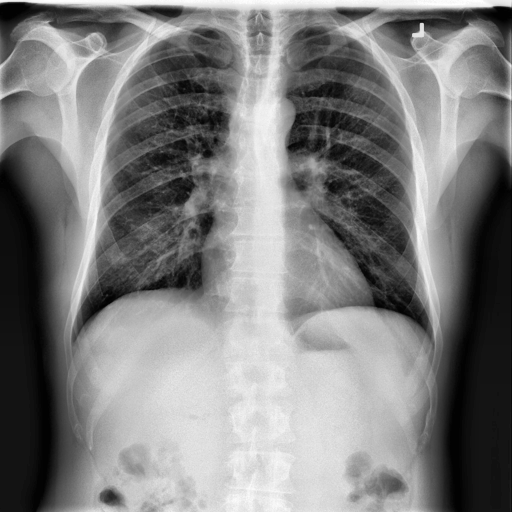
Finding: NORMAL